Aerial crown-view tile of a tropical tree (Barro Colorado Island, Panama), acquired 20250217:
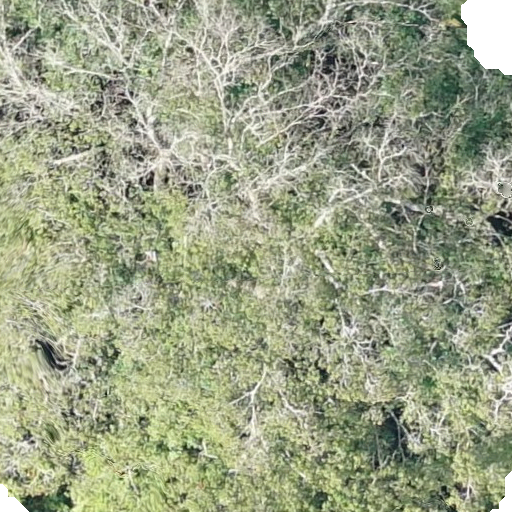
Species: Hura crepitans
GBIF accepted scientific name: Hura crepitans
Crown area: 575.399 m²